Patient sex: F
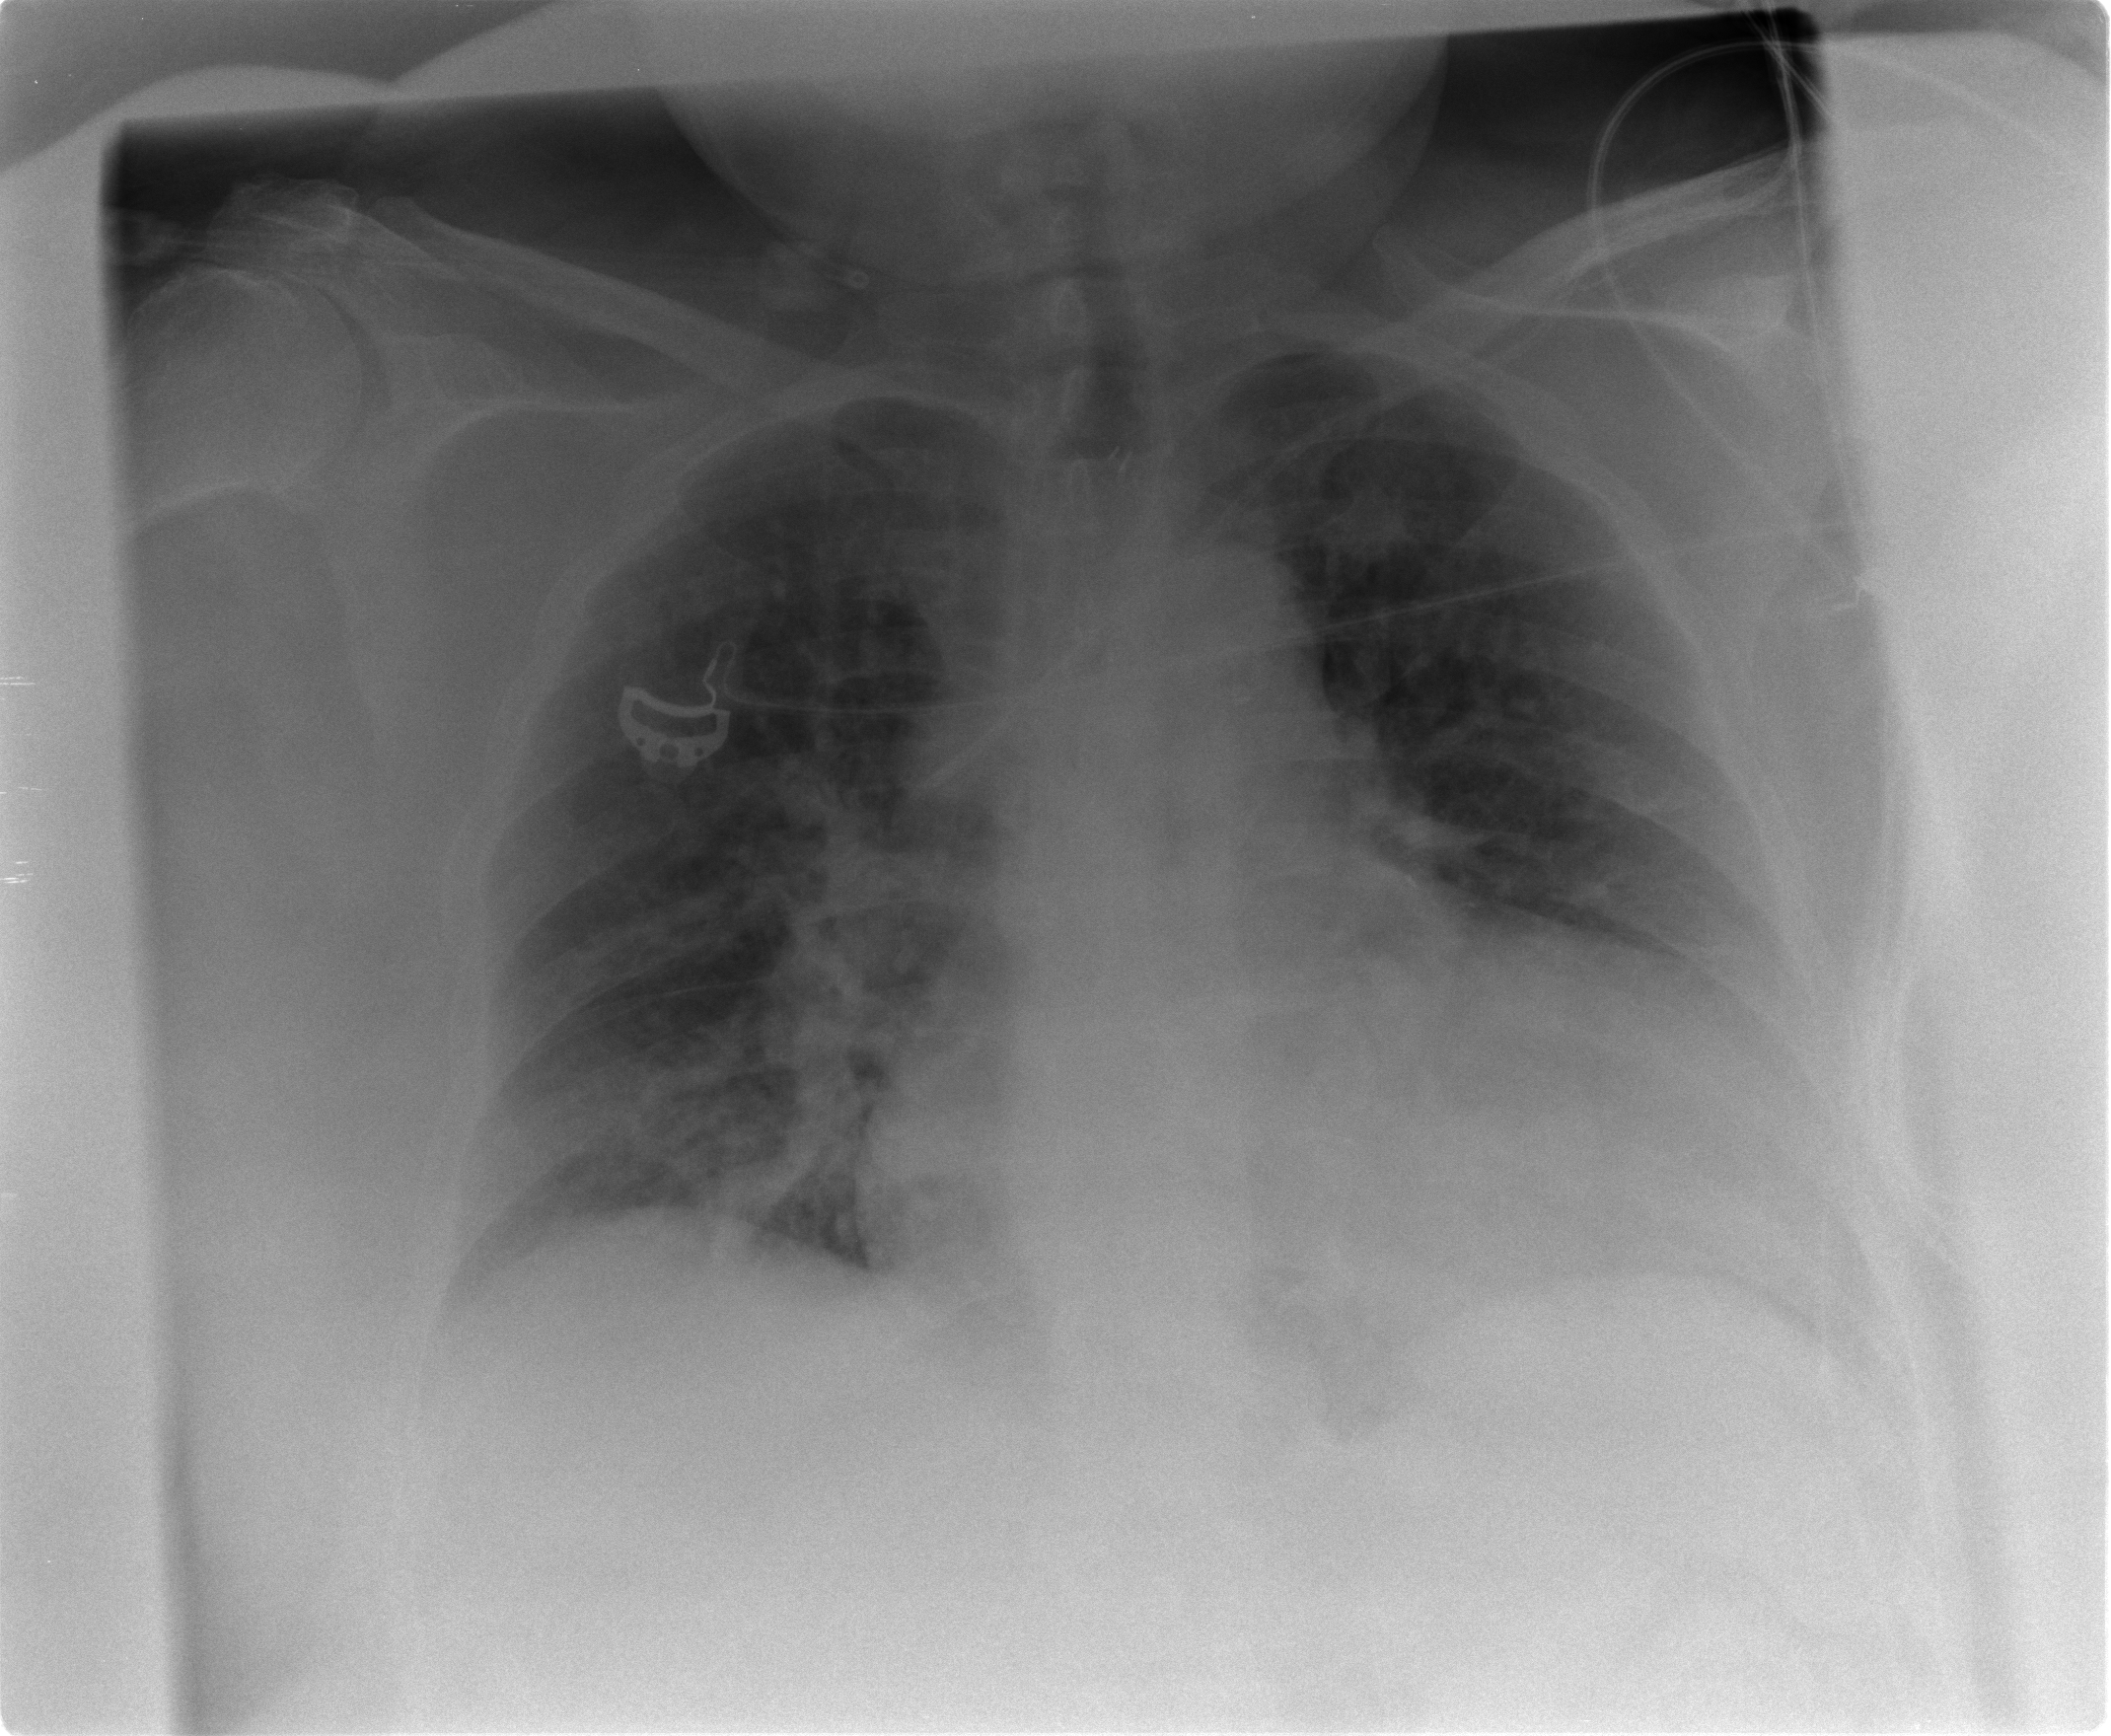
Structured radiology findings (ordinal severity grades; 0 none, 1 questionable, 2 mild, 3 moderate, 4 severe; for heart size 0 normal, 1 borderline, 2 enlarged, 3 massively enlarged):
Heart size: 2
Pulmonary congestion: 2
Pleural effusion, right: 1
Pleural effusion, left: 2
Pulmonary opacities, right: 1
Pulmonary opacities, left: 1
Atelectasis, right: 2
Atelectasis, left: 1